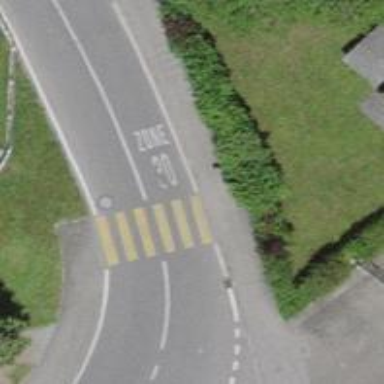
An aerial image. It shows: Marked road crossing.